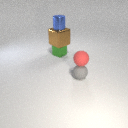
small gray rubber sphere below small red rubber sphere